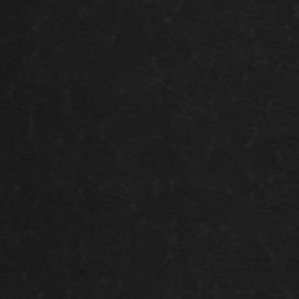
Label: frost